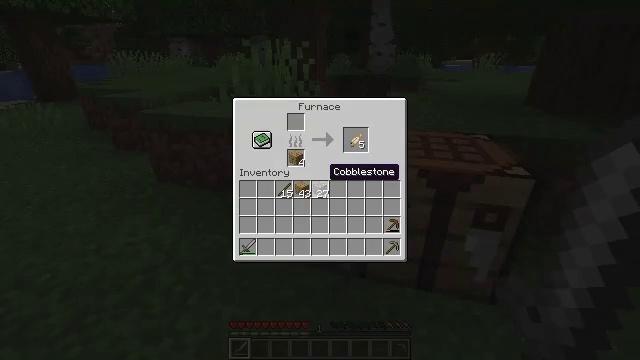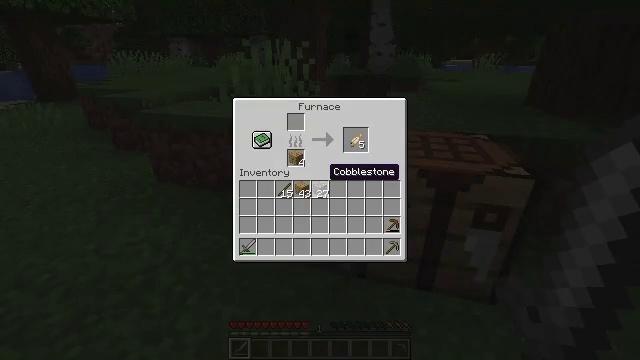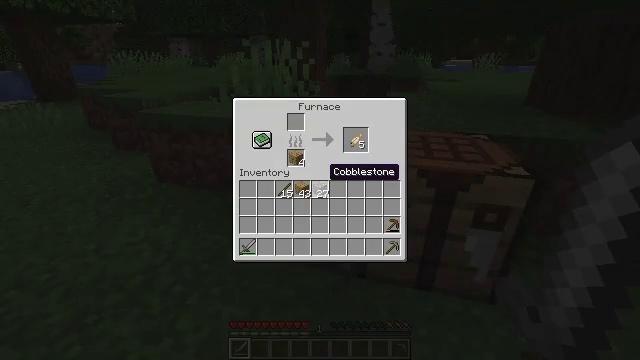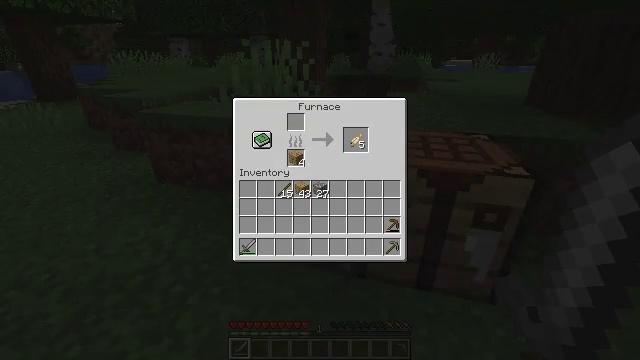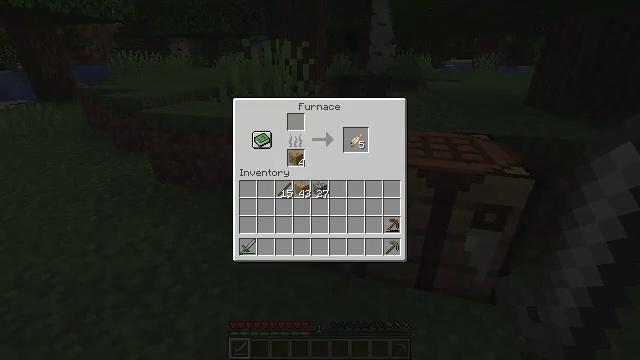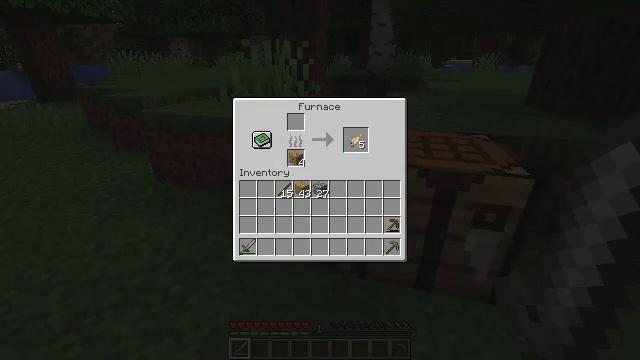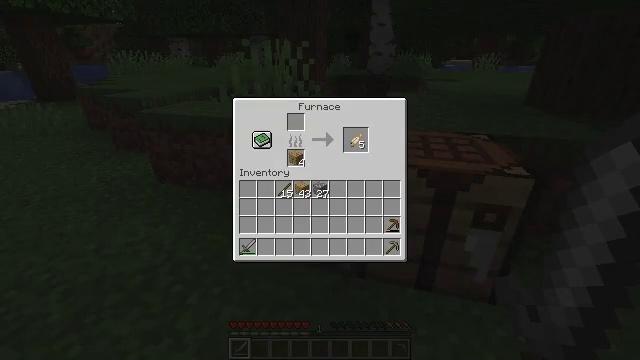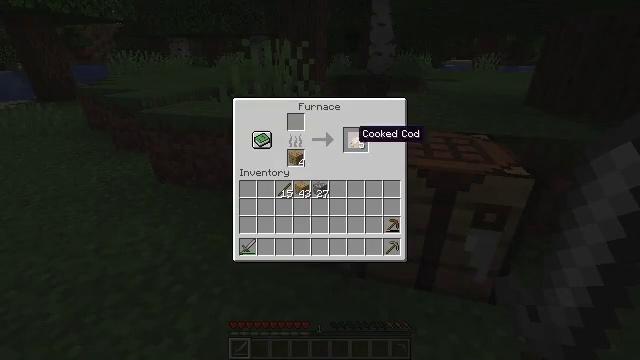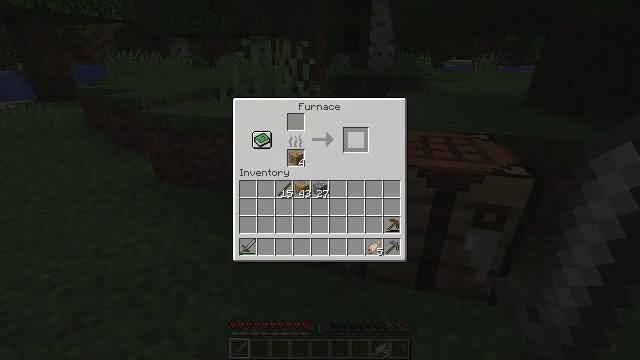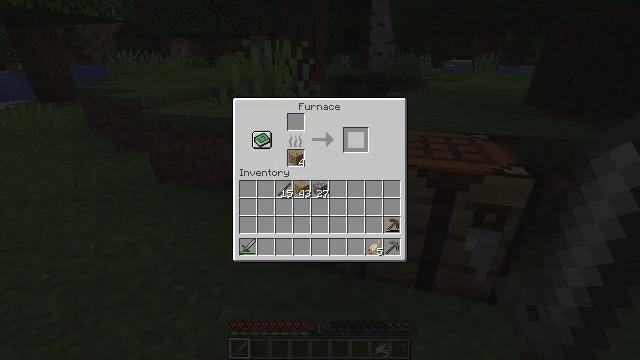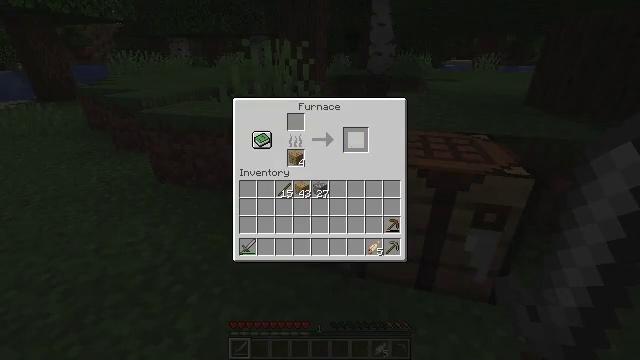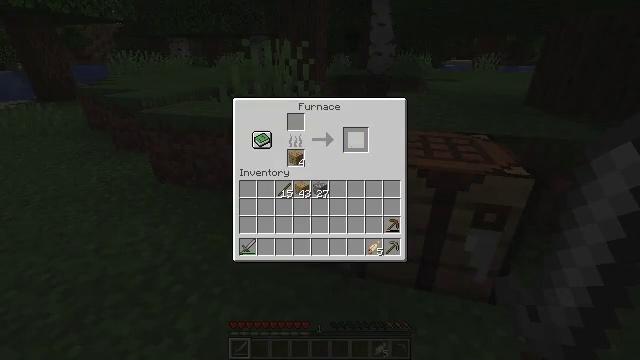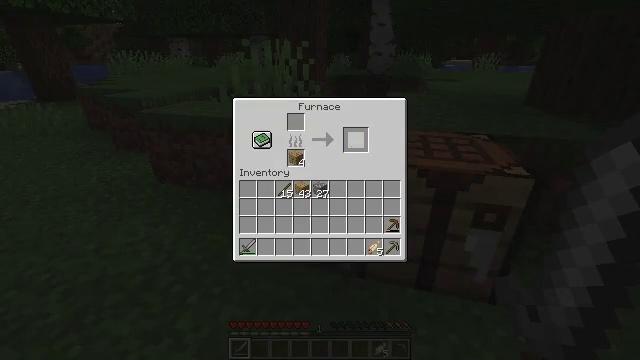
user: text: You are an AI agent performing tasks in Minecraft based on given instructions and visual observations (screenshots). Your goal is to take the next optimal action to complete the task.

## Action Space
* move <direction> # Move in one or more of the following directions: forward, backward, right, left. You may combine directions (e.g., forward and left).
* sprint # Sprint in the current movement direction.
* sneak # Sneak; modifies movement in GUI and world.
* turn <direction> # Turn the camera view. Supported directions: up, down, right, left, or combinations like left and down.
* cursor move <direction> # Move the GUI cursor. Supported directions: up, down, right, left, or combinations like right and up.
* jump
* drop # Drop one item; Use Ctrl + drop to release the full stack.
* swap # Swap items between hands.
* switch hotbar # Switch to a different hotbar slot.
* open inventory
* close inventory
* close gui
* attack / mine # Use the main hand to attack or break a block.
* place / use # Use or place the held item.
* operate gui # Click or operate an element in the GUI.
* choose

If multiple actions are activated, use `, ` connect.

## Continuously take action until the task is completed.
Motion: motion action
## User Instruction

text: Interact with the furnace to craft cooked cod.
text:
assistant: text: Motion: no_op
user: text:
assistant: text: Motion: no_op
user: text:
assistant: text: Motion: no_op
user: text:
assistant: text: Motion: sneak, cursor move up
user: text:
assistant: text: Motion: sneak, cursor move up
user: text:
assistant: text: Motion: sneak, cursor move right and up
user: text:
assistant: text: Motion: sneak, cursor move right
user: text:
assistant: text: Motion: sneak, operate gui
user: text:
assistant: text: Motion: sneak, operate gui
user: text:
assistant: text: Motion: sneak, operate gui
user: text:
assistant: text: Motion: sneak, operate gui
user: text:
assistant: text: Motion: sneak
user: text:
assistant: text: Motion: sneak